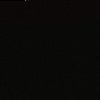
Label: space